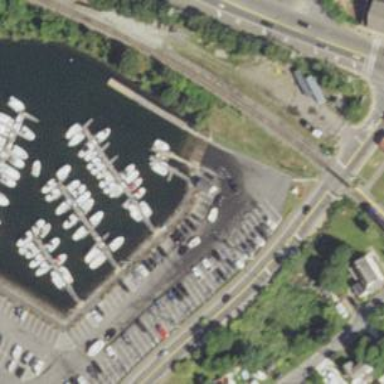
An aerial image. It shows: Slipway on leisure land.